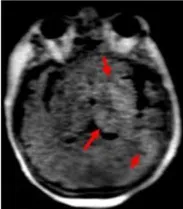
(A-H) Case 4: 68-year-old, COVID-positive female. (A,B) Hyperfine 0.064-T portable MRI obtained 26 days after admission at the patient's bedside showing focal T2 and FLAIR hyperintensities (red arrows).
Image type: radiology (mri)